Question: How can I give my a popup effect with a shadow? I see it commonly on different websites (e.g. <URL> At the edge of the content holder, it has this dark shadow popup effect.

Is there a specific name for it? What can I do to create this effect on both side of the body?
Is element style alright or all styles are recommended to be in CSS?
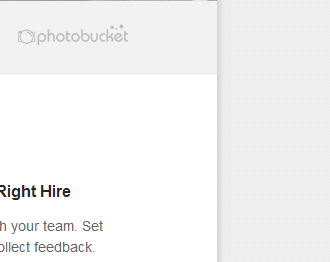
Answer: Additionally, if you don't feel entirely confident tweaking the code, you can use one of various free box-shadow code generators, here's one I use:
<URL>
Then copy and paste the code, with browser specific syntax as well. Probably a safer option if you don't know much about 'CSS'.